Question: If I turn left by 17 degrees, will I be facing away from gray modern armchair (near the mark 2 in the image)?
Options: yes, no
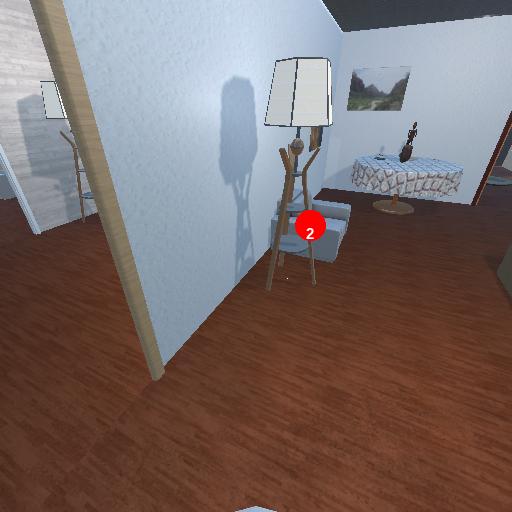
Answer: yes